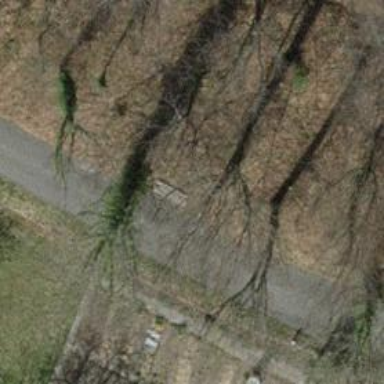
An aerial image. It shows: Brown bench.